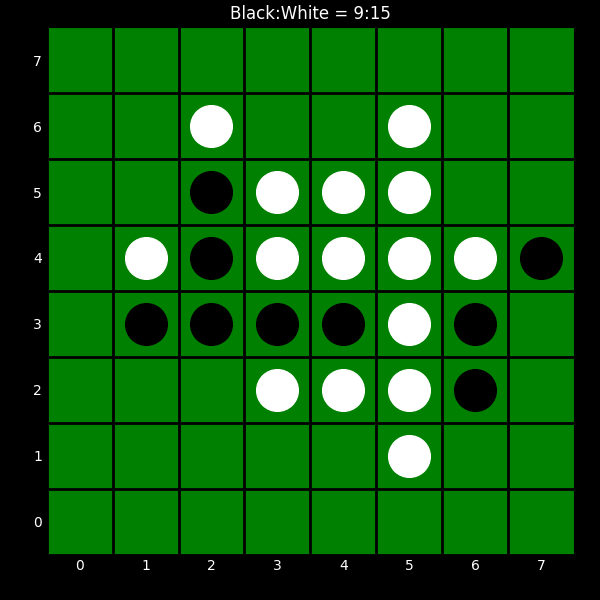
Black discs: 9
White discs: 15